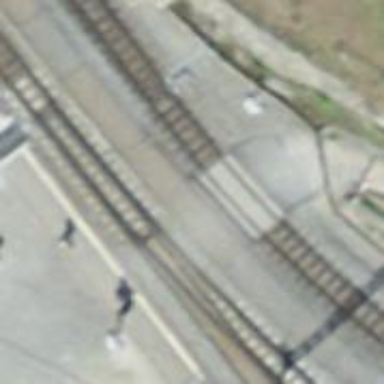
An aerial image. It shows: Level crossing along the railway.